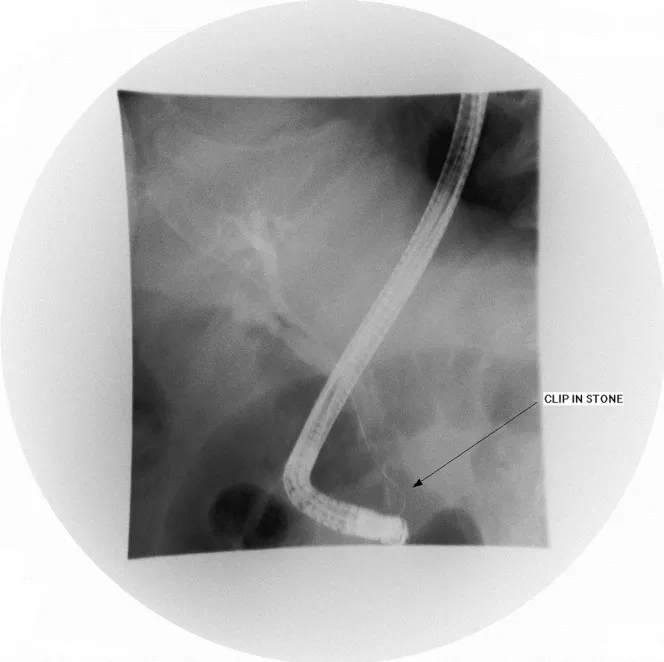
ERCP showing the clip/stone adjacent to the head of the endoscope in the duodenum, following successful extraction.
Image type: radiology (x_ray)